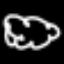
Label: squiggle